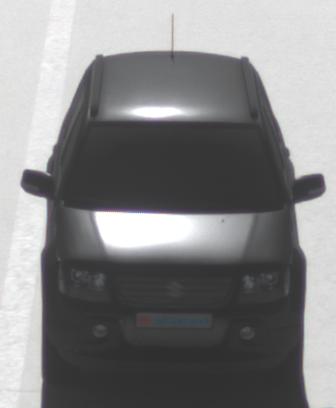
Make: Suzuki
Model: Grand Vitara
Detailed model: Gen. 1 JT
Model produced from: 2009
Model produced until: 2012
Doors: 5
Color: black
Road condition: dry road
Daytime: morning or afternoon
Contrast: high contrast